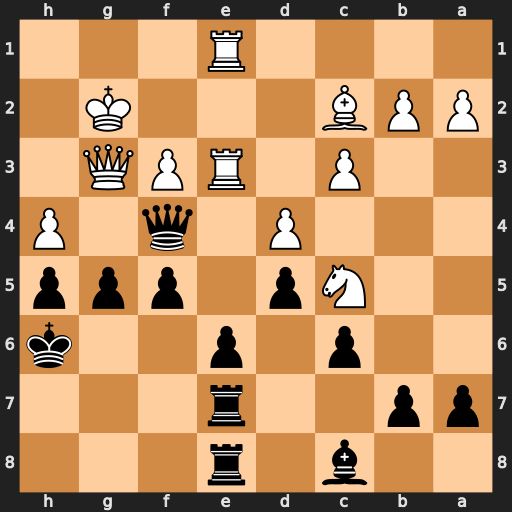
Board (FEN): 2b1r3/pp2r3/2p1p2k/2Np1ppp/3P1q1P/2P1RPQ1/PPB3K1/4R3
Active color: b
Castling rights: -
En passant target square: -
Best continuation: Qxg3+ Kxg3 f4+ Kg2 fxe3